Question: Im making a website that sends information to a mysql server, using asp.net. code. The problem Im having is that when i debug the code and launch the page, I get these error:

Im not sure why, I have this error.
Here is my code:
Default.aspx
'''
<%@ Page Title="Home Page" Language="C#" MasterPageFile="~/Site.master" AutoEventWireup="true"
CodeFile="Default.aspx.cs" Inherits="_Default"%>
<asp:Content ID="BodyContent" runat="server" ContentPlaceHolderID="MainContent">
<form id="form1" runat="server">
<div>
<table width="300px" >
<tr>
<td>First Name</td>
<td>
<asp:TextBox ID="txtFirstName" runat="server"></asp:TextBox>
</td>
</tr>
<tr>
<td >Last Name</td>
<td>
<asp:TextBox ID="txtLastName" runat="server"></asp:TextBox>
</td>
</tr>
<tr>
<td>User Name</td>
<td>
<asp:TextBox ID="txtUserName" runat="server"></asp:TextBox>
</td>
</tr>
<tr>
<td>Password</td>
<td>
<asp:TextBox ID="txtPassword" runat="server"></asp:TextBox>
</td>
</tr>
<tr>
<td>Email Address</td>
<td>
<asp:TextBox ID="txtEmail" runat="server"></asp:TextBox>
</td>
</tr>
<tr>
<td>&nbsp;</td>
<td>
<asp:Button ID="btnSave" runat="server" Text="Save" onclick="btnSave_Click" />
</td>
</tr>
<tr>
<td>&nbsp;</td>
<td>
<asp:Label ID="lblError" runat="server" Text=""></asp:Label>
</td>
</tr>
</table>
</div>
</form>
</asp:Content ID="Content1" runat="server" ContentPlaceHolderID="MainContent">
'''
Default.aspx.cs
'''
public partial class _Default : System.Web.UI.Page
{
protected void Page_Load(object sender, EventArgs e)
{
}
protected void btnSave_Click(object sender, EventArgs e)
{
try
{
string cnnString = "Server=localhost;Port=1111;Database=ci_series;Uid=asdfasdf;Pwd=*******";
MySqlConnection connection = new MySqlConnection(cnnString);
string cmdText = "INSERT INTO membership (first_name ,last_name ,username ,password ,";
cmdText += "email_address)VALUES (first_name ,last_name ,username ,password ,email_address);";
MySqlCommand cmd = new MySqlCommand(cmdText, connection);
cmd.CommandType = CommandType.Text;
cmd.Parameters.Add("?first_name", MySqlDbType.VarChar).Value = txtFirstName.Text;
cmd.Parameters.Add("?last_name", MySqlDbType.VarChar).Value = txtLastName.Text;
cmd.Parameters.Add("?username", MySqlDbType.VarChar).Value = txtUserName.Text;
cmd.Parameters.Add("?password", MySqlDbType.VarChar).Value = txtPassword.Text;
cmd.Parameters.Add("?email_address", MySqlDbType.VarChar).Value = txtEmail.Text;
connection.Open();
int result = cmd.ExecuteNonQuery();
lblError.Text = "Data Saved";
}
catch (Exception ex)
{
lblError.Text = ex.Message;
}
}
}
'''
How Do i Fix this? What does "Not exist in the current context" mean? Thanks in advance!
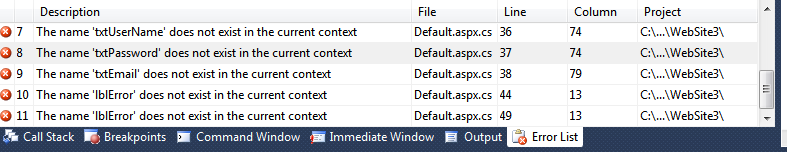
Answer: 1) Make sure runat="server" is on the html tag on your master page.
2) Sometimes you get this error due to and assembly caching problem because VS gets confused about what actually needs to be recompiled. -- I just delete the cache items and recompile normally, figuring that more than 1 thing may be wrong